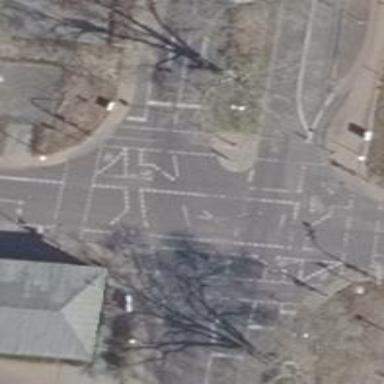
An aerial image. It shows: Road with traffic signals.